Field crop: tomato
Growth stage: 2
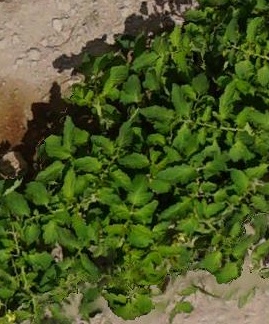
Species: tomato